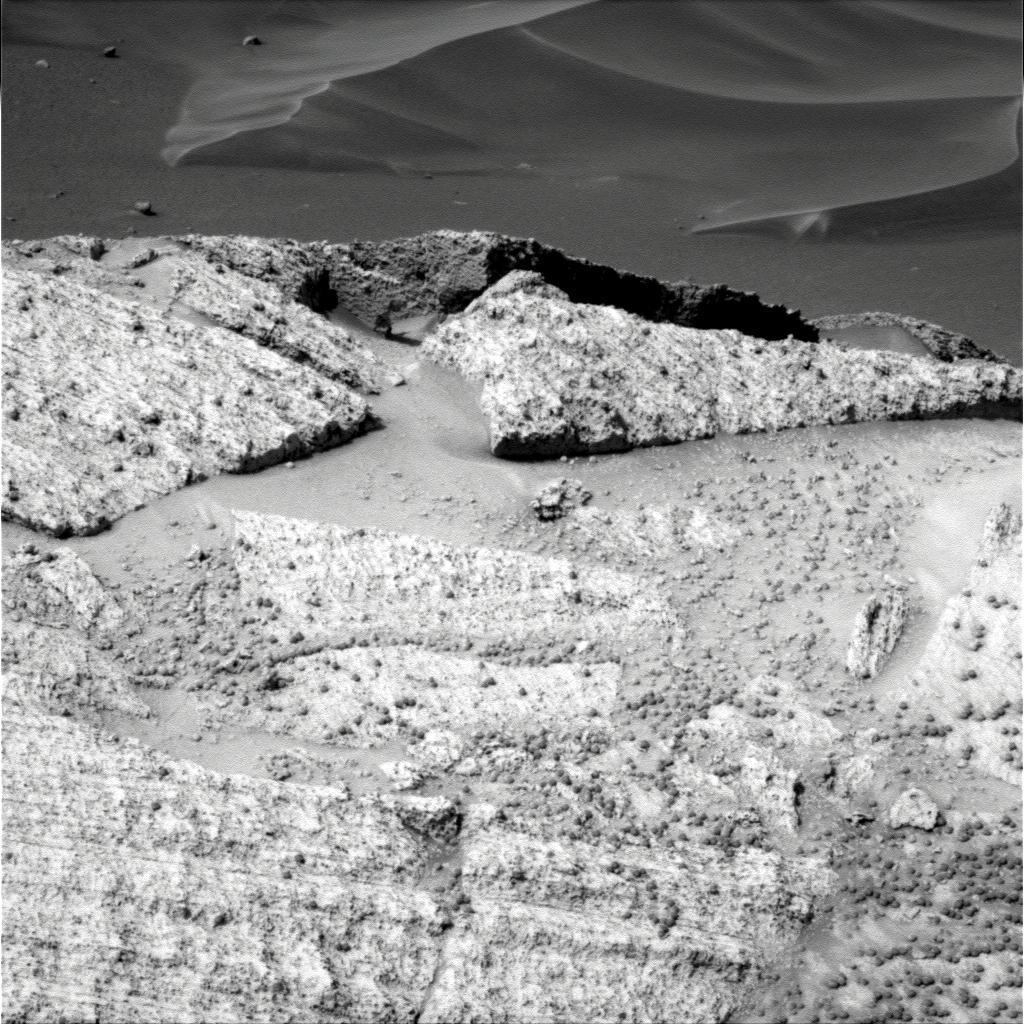
Terrain classes present: Bedrock, Gravel / Sand / Soil, Rock, Shadow